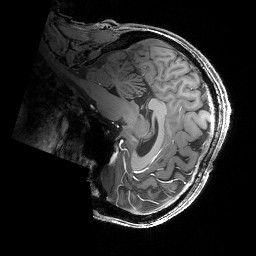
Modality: T1w
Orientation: sagittal
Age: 29
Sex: male
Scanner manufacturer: siemens
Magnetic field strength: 6.98 T
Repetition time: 2.37 s
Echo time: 0.00231 s